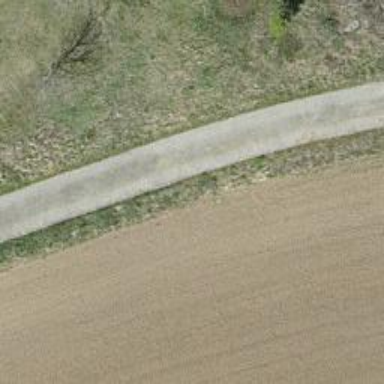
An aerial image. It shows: Unclassified road with grade 2 tracktype.